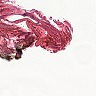
Metastatic tissue present: no